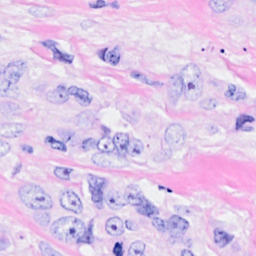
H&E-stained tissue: Breast